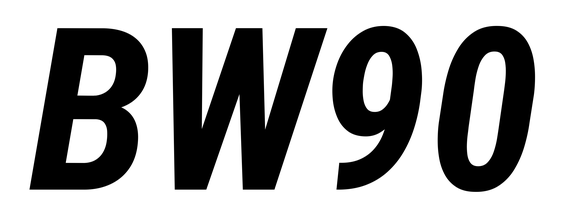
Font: Roboto-Italic_Condensed_Bold_Italic